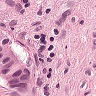
Metastatic tissue present: yes